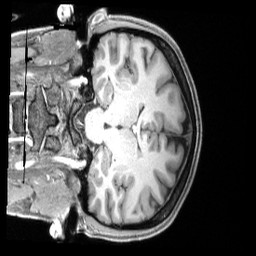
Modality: T1w
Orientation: coronal
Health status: healthy
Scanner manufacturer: siemens
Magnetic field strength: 3 T
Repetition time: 2.4 s
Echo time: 0.00222 s